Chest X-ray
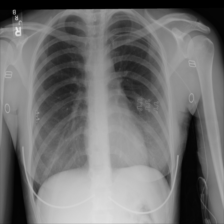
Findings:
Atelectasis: negative
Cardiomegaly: negative
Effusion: negative
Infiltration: negative
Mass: negative
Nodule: negative
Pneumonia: negative
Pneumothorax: negative
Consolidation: negative
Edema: negative
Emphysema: negative
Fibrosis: negative
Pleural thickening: negative
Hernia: negative